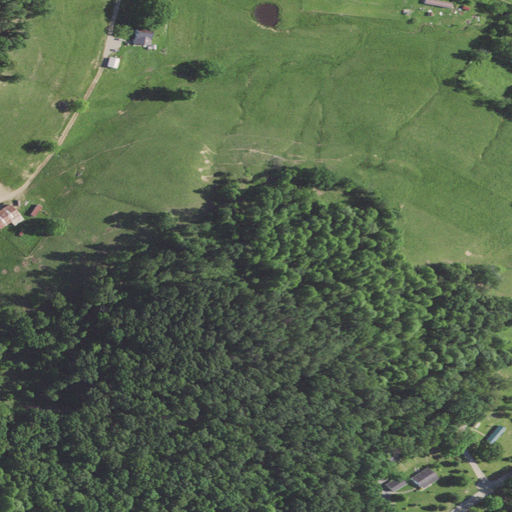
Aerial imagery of mountain in Kentucky named Pine Knob containing deciduous forest, pasture, mixed forest, open development, and low intensity development